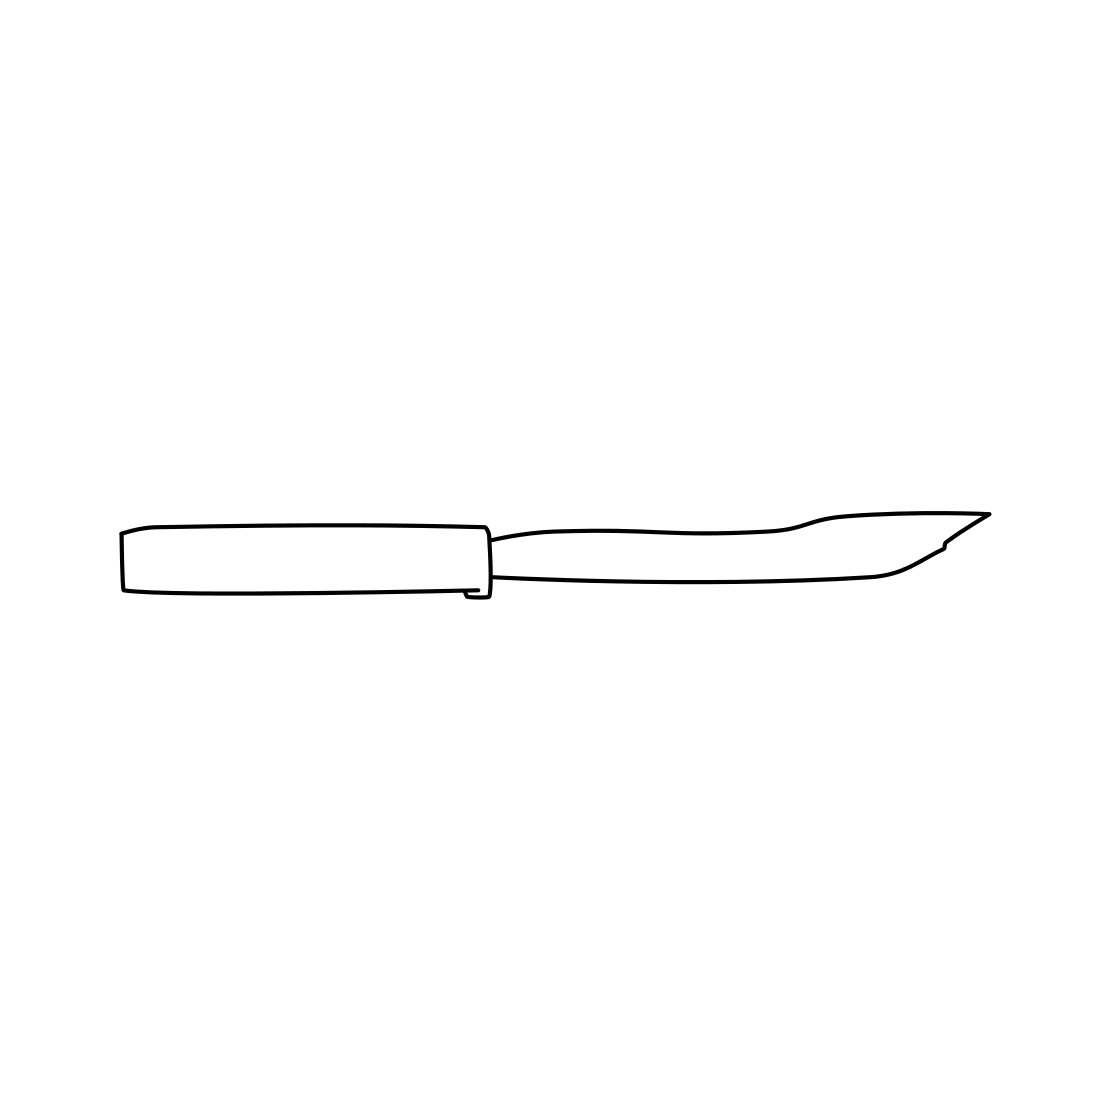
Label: knife